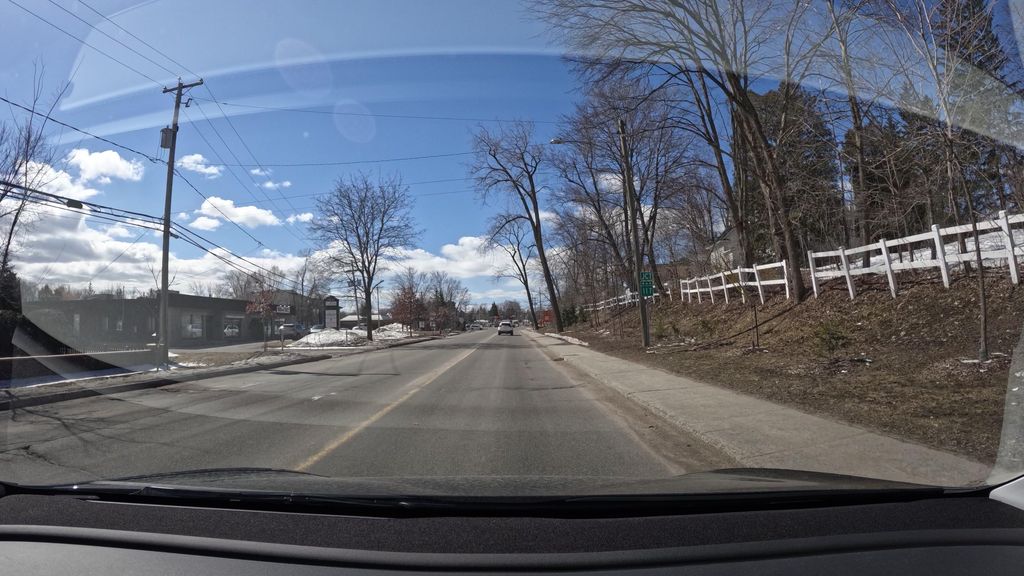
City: montreal